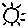
Label: sun